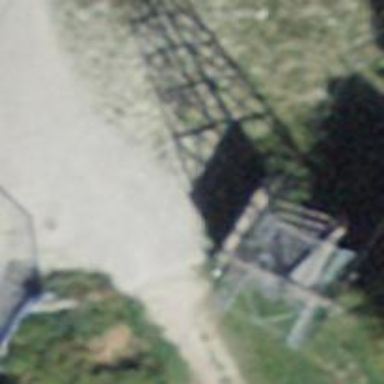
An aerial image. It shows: Pylon used for aerialway.